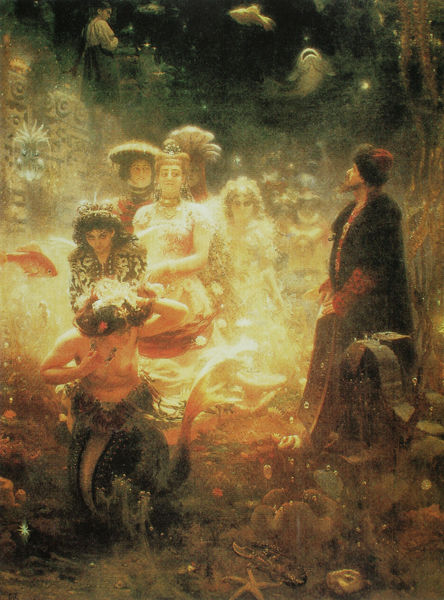
Titel: Sadko
Künstler: Ilja Repin
Standort: St. Petersburg
Institution: Russisches Museum
Schlagwörter: akt, baum, dunkel, haut, himmel, mann, meer, nackt, schatten, wasser, weiß, frauen, gelb, landschaft, menschen, mädchen, see, ufer, blumen, brust, busen, damen, frau, hell, hut, licht, männer, nacht, orange, schmuck, schwarz, szene, rot, tiere, leute, ornament, symbolismus, bart, mütze, diener, federn, kleidung, pelz, samt, stehen, gräser, natur, gewässer, sonne, gold, mantel, stehend, kind, pflanze, pflanzen, perlen, wald, kinder, schwanz, kopfbedeckung, man, schwer, zug, beleuchtung, figuren, romantik, könig, jugendstil, dekor, stuck, tiefe, oberkörper, leuchten, foto, meeresfrüchte, orient, orientalisch, münchen, stern, strahlen, algen, traum, sterne, nixe, nixen, wirr, sumpf, mythologie, göttin, fürst, spitzbart, gestalten, aquarium, fisch, pelzmantel, fabel, wesen, märchen, fabelwesen, urwald, präraffaeliten, sklavin, prozession, umzug, lianen, tempel, königin, meerjungfrau, leuchtend, muschel, muscheln, weich, prunk, strahlend, turban, gustav, phantasie, blasen, fantasie, seestern, seesterne, ophelia, hofstaat, fische, scheinen, symbole, sultan, unterwasser, geister, flunder, unterwasserwelt, wels, zauberer, geschmückt, hai, anemonen, meeresgrund, goldfisch, zauberhaft, morgenland, liane, gewandt, indisch, thiasos, orien, anemone, neptun, tausendundeinenacht, auftauchen, moreau, seejungfrau, gustave moreau, sirenen, auf meeresboden, backt, hippokamp, im wasser, lembach, meerwesen, nixens, seeigel, undine, wassergeatlten, meeresbewohner, tang, baumd, mackart, abalone, sehstern, tiefsse, sadko